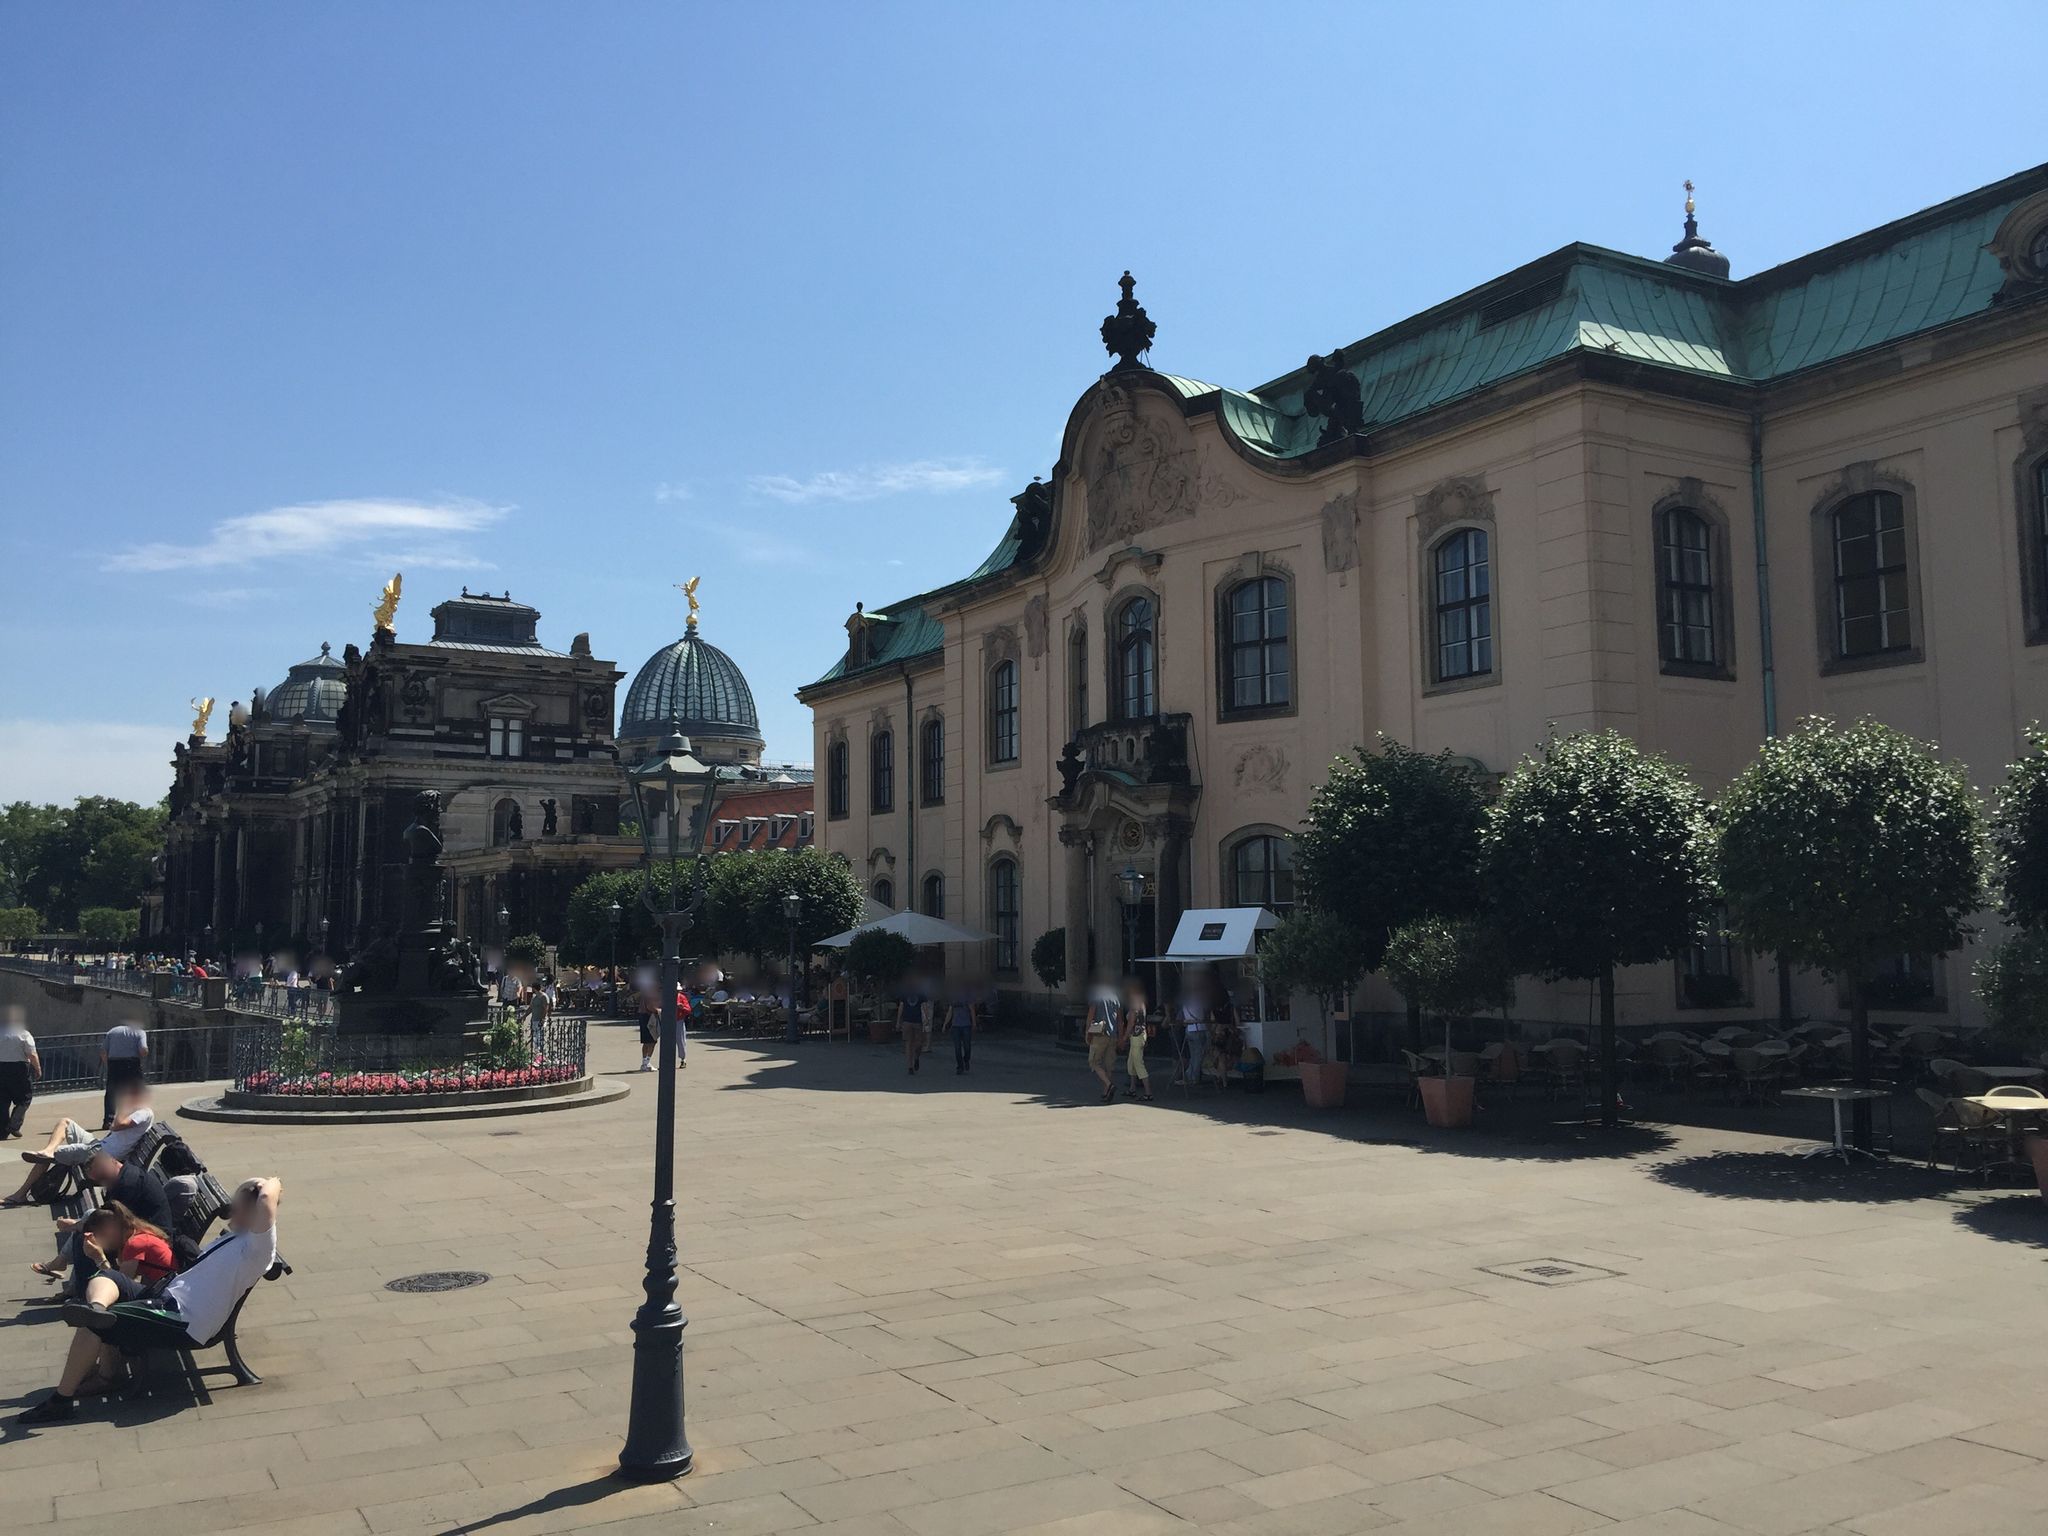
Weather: clear
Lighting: day
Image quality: good
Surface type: walking surface
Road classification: living_street, residential
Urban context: urban centre
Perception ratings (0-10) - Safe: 4.97, Lively: 9.57, Beautiful: 4.87, Boring: 5.23, Depressing: 1.63, Wealthy: 8.77